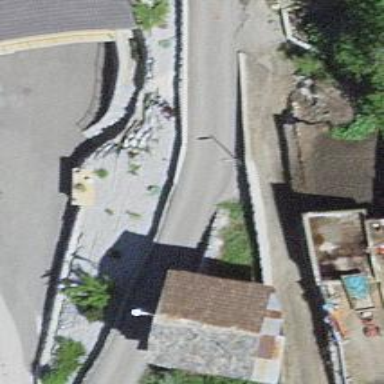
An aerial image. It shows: Retaining wall.